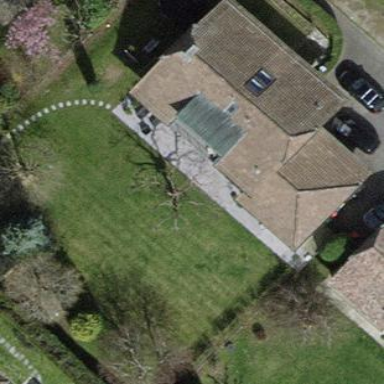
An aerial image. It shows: Garden enclosed by fence.